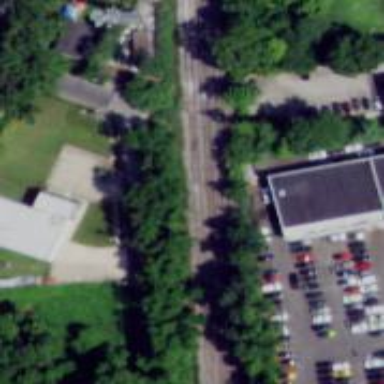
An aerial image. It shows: Railway siding for service.